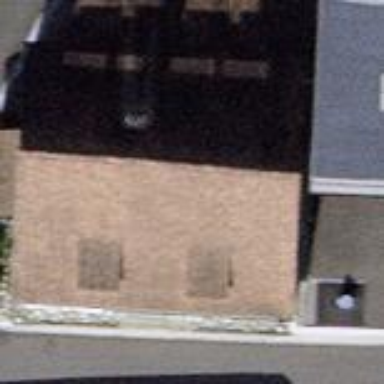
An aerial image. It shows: Detached building with half-hipped roof shape.